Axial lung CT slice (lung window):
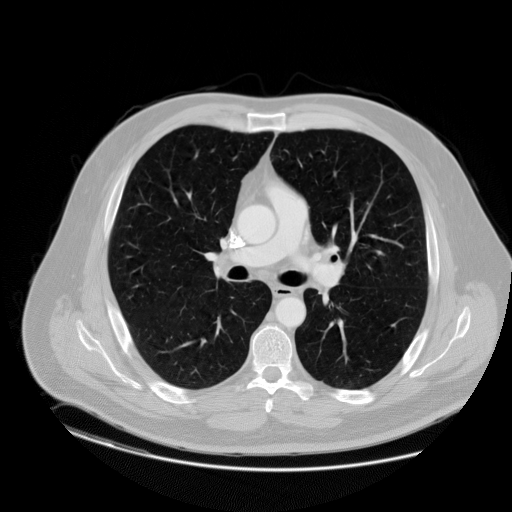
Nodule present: no